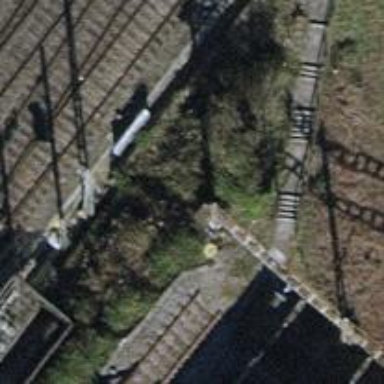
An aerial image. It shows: Railway buffer stop.